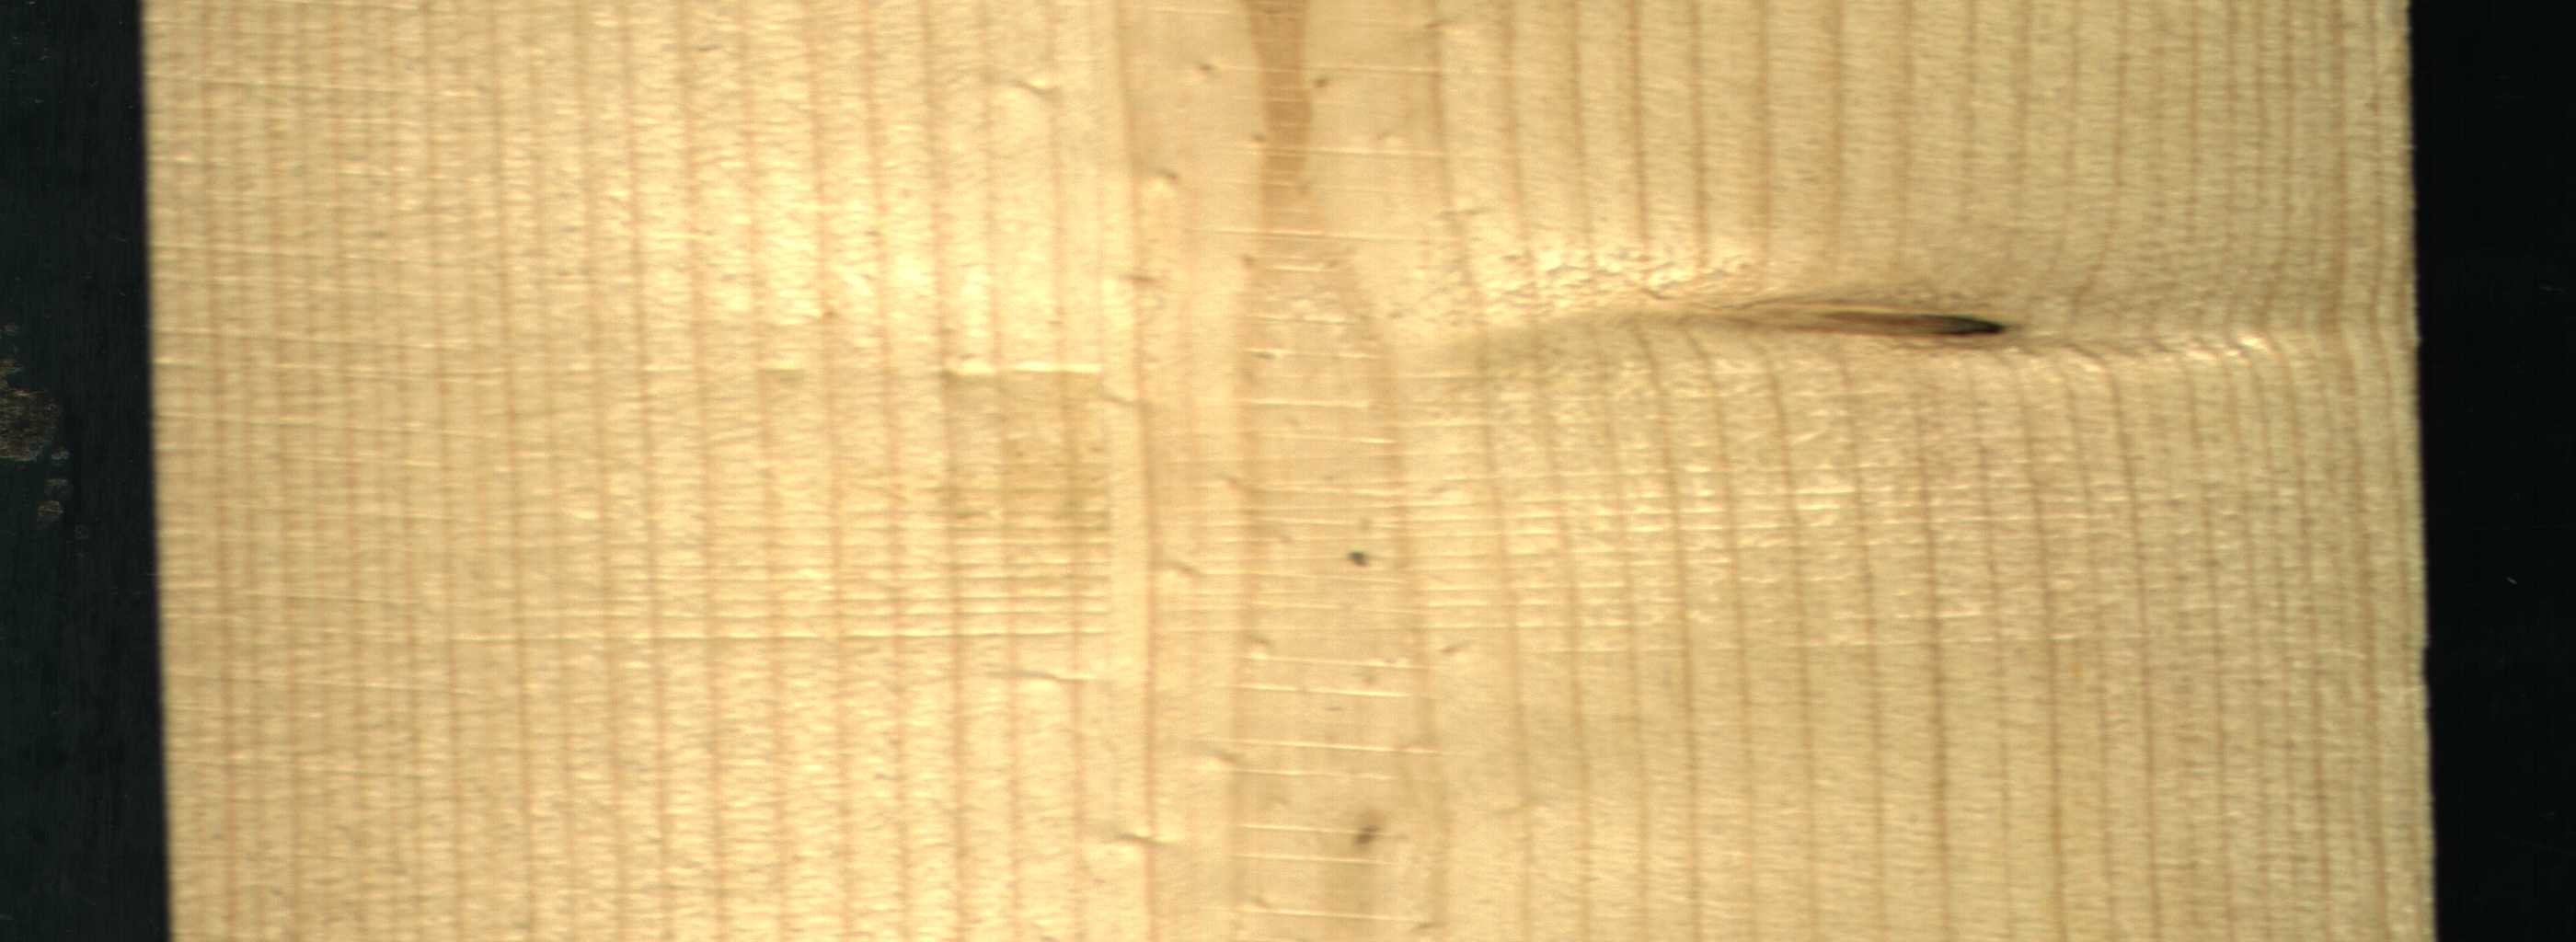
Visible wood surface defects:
Dead_Knot